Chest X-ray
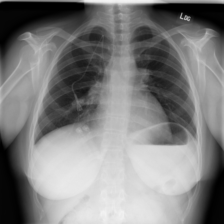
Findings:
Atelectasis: negative
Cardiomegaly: negative
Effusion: negative
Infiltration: negative
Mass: negative
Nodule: negative
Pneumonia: negative
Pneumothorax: negative
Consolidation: negative
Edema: negative
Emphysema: negative
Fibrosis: negative
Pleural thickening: negative
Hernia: negative